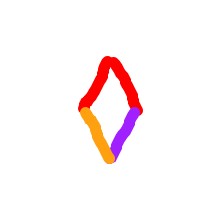
Shape: rhombus